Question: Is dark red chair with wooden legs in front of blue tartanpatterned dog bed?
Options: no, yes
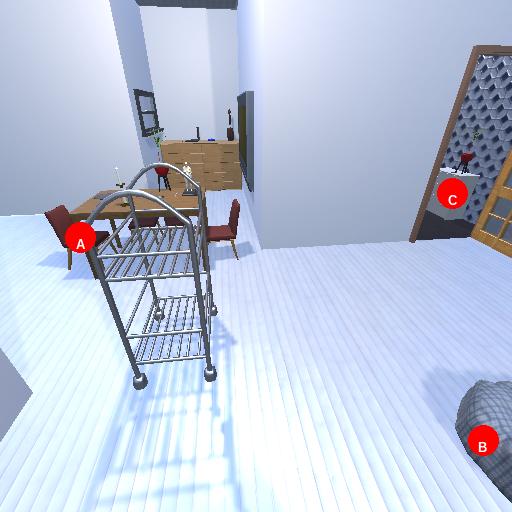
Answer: no